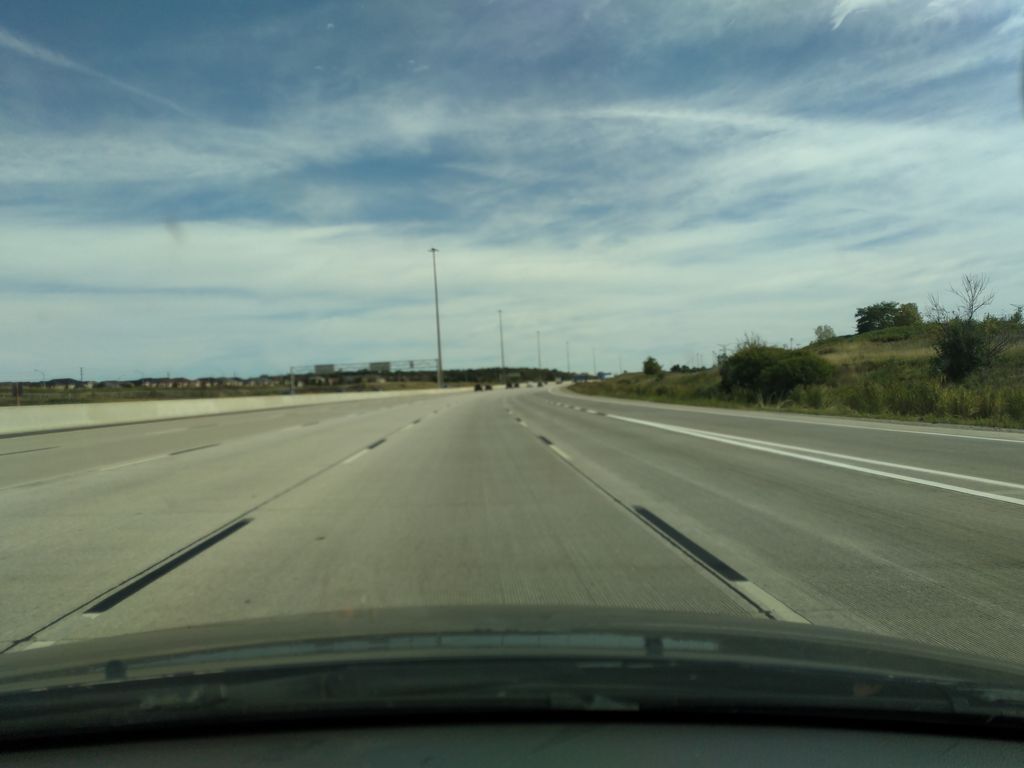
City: toronto